Aerial crown-view tile of a tropical tree (Barro Colorado Island, Panama), acquired 20240716:
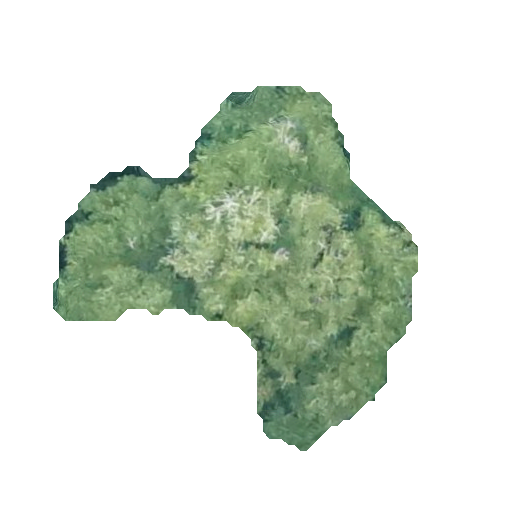
Species: Lonchocarpus heptaphyllus
GBIF accepted scientific name: Lonchocarpus heptaphyllus
Crown area: 113.858 m²